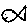
Label: fish